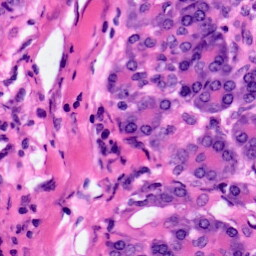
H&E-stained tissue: Pancreatic